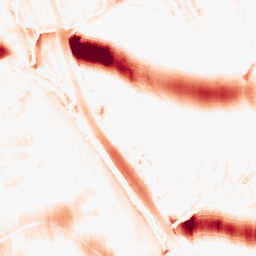
Category: morphological
Decomposition family: morphological_ellipse
Decomposition parameters: operation: opening
width: 50
height: 20
Upsampling method: regularized
Upsampling parameters: scale: 2
lambda_reg: 0.01
Upsampling scale: 2